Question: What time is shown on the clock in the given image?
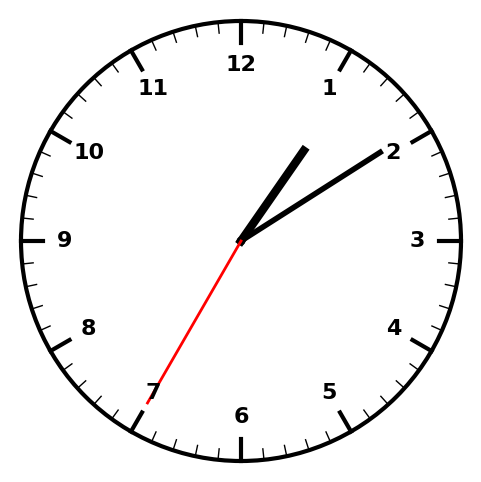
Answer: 01:09:35